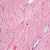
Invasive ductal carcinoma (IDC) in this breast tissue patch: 0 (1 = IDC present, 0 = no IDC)